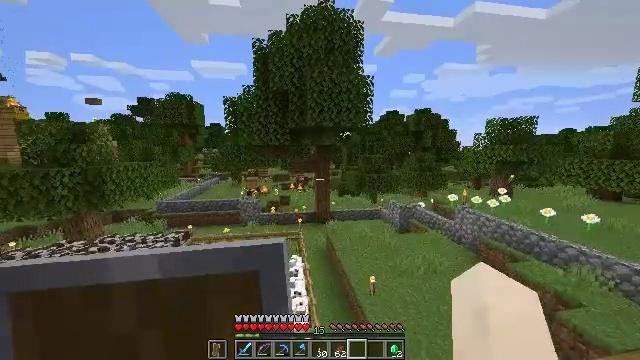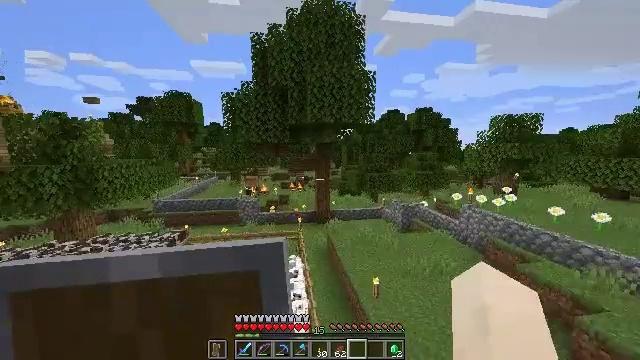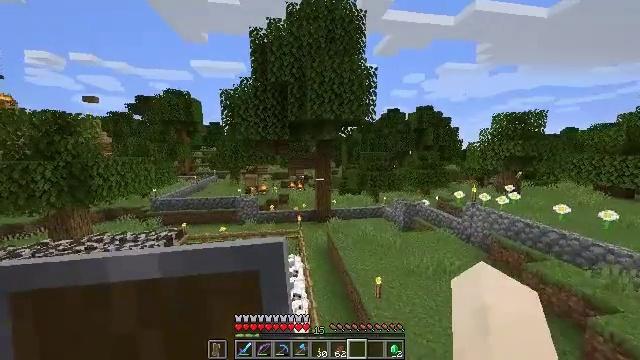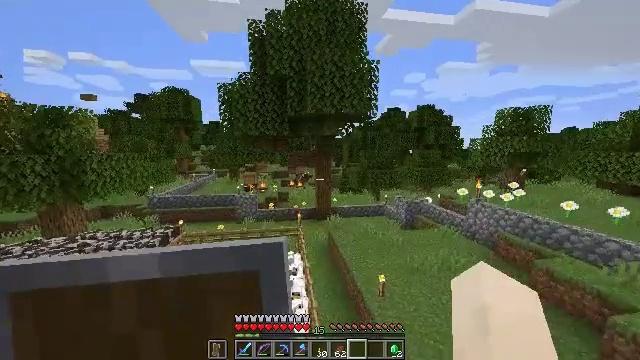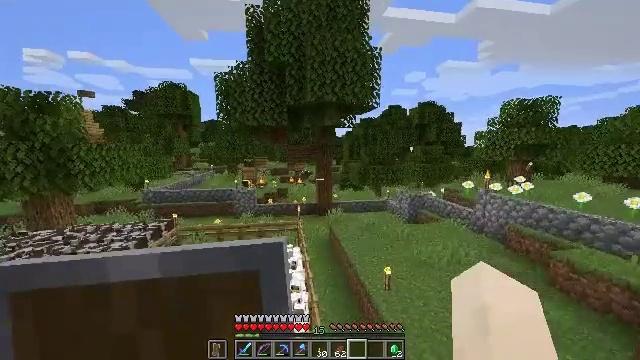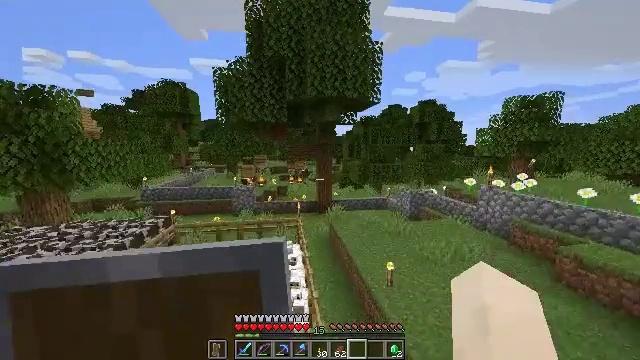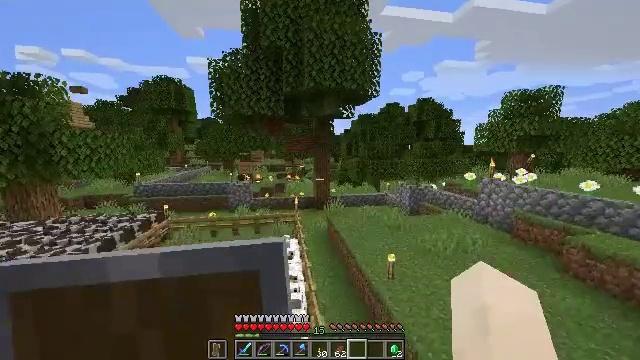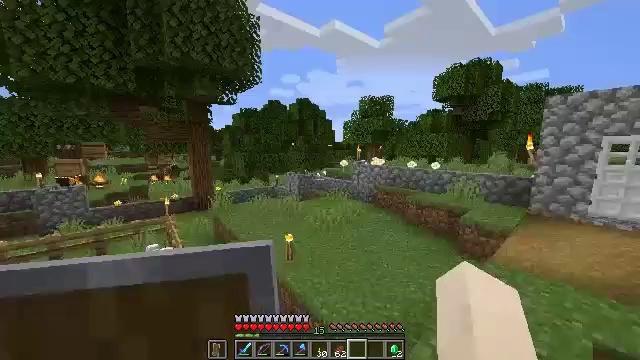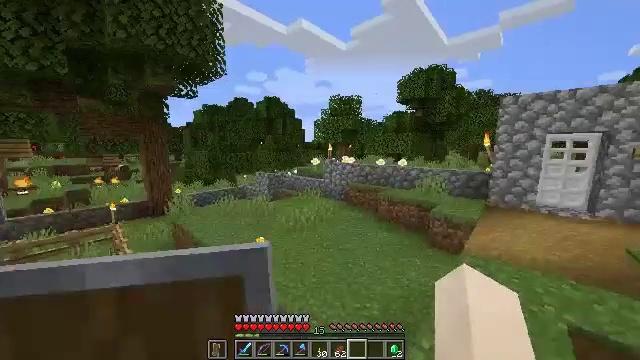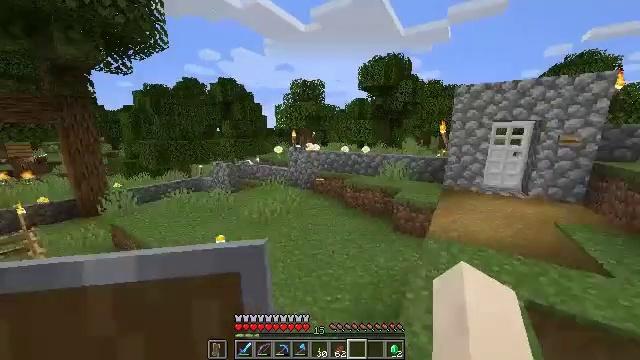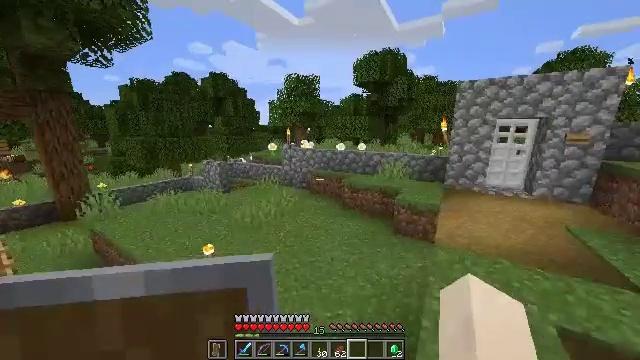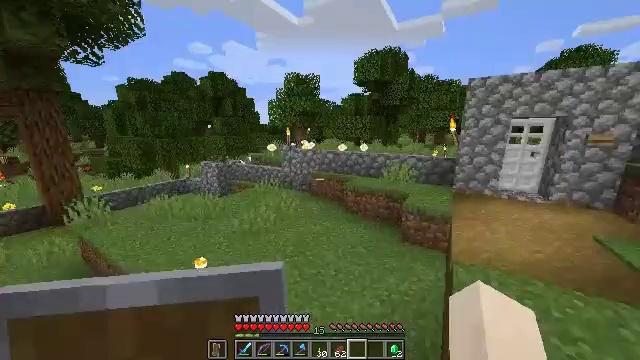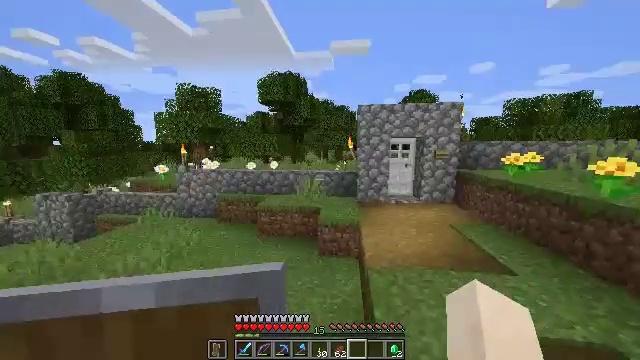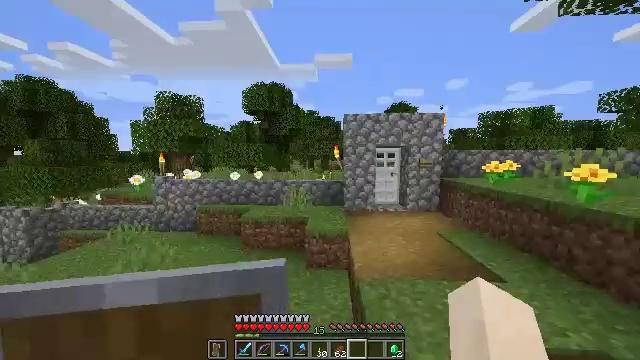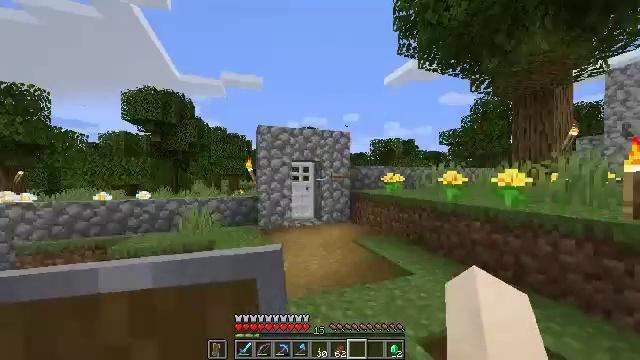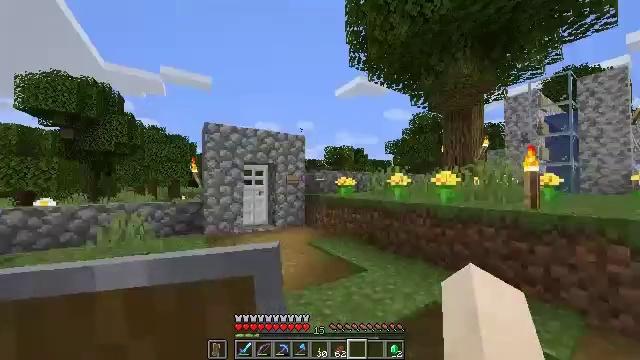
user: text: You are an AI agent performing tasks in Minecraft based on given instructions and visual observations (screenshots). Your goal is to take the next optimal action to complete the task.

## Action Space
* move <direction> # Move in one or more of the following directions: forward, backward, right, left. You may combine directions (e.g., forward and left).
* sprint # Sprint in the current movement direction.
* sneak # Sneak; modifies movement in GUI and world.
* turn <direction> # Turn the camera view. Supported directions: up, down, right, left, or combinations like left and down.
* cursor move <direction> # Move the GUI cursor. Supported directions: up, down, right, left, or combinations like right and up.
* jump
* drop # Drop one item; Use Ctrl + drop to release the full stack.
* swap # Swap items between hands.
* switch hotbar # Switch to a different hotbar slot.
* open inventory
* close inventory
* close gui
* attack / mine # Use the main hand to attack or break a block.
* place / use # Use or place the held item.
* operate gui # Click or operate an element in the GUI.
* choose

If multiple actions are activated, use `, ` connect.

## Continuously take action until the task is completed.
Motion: motion action
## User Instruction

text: Pick up the oxeye daisy.
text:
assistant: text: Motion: move forward
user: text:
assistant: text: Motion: move forward
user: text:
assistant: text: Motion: move forward
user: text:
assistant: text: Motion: move forward
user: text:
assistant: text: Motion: move forward
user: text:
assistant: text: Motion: move forward
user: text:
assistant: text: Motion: move forward and move right, turn right
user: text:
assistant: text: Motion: move forward and move right, turn right
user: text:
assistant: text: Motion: move forward, sprint, turn right and down
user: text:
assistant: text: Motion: move forward, sprint, turn right
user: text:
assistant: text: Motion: move forward
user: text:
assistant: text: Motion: move forward, turn right and up
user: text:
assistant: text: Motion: move forward, turn right and up
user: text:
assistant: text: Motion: move forward, turn right and up
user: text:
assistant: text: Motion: move forward, turn right and up
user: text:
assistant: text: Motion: move forward, jump
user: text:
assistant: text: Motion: move forward, turn right, jump
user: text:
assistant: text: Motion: move forward, jump
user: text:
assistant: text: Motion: move forward, turn left and up
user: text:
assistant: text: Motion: move forward
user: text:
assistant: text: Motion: move forward
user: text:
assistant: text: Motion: move forward
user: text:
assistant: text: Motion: move forward, sprint, turn right
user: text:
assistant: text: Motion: move forward, sprint, turn right
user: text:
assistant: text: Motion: move forward, turn right
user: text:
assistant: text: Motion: move forward
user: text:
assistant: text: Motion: move forward
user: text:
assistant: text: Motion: move forward
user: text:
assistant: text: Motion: move forward, turn right
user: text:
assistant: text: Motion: move forward, turn right and down